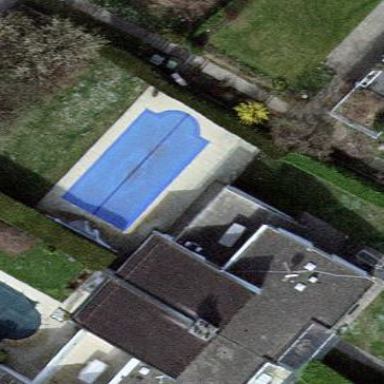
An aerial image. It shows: Swimming pool located in leisure land.